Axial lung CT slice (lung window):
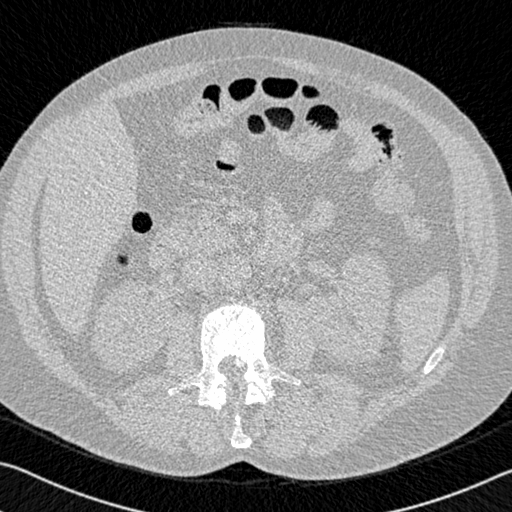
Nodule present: no